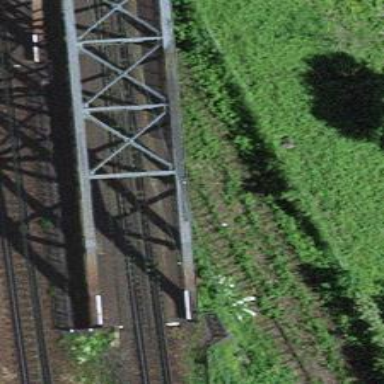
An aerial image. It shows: Abandoned railway.